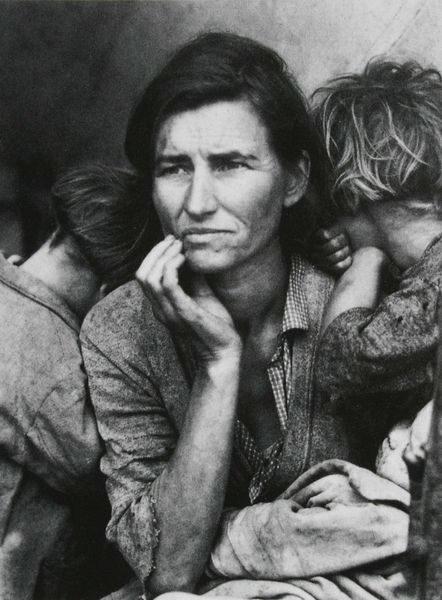
Titel: Migrant Mother, Nipomo (California)
Künstler: Dorothea Lange
Standort: Washington, D.C.
Institution: Library of Congress
Schlagwörter: hand, frau, frisur, mund, nase, ohr, hemd, arm, augen, trauer, hände, haare, decke, kind, mutter, ohren, kinder, zwei, foto, fotografie, schmutz, weinen, schwarzweiß, armut, dreckig, schmutzig, dind